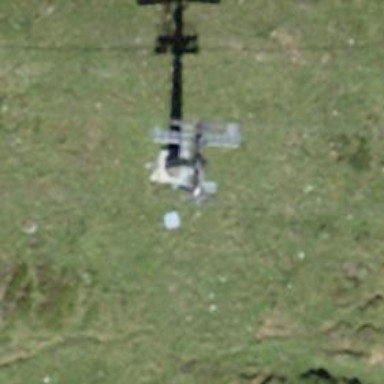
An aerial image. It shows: Pylon used for aerialway.